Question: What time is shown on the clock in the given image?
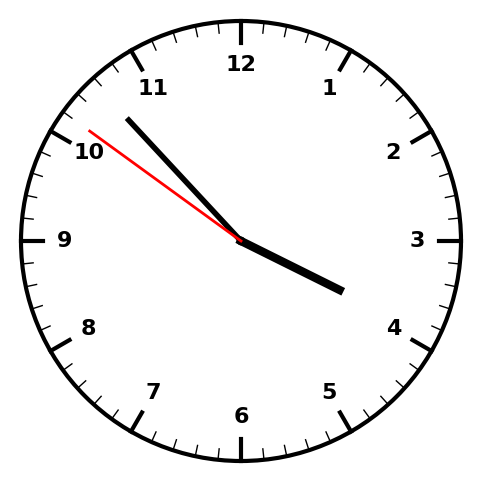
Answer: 03:52:51